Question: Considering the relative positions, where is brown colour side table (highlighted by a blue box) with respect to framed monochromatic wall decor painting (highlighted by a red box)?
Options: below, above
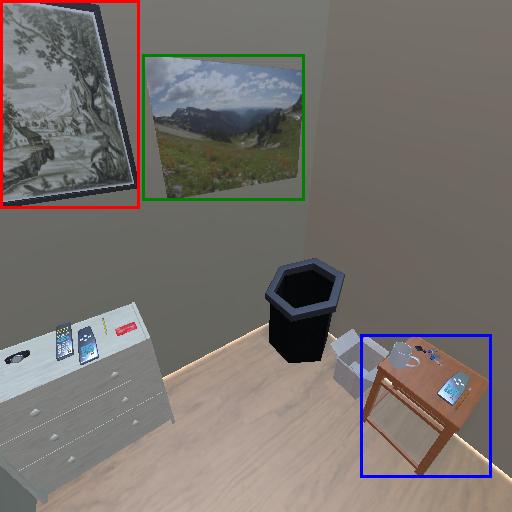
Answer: below